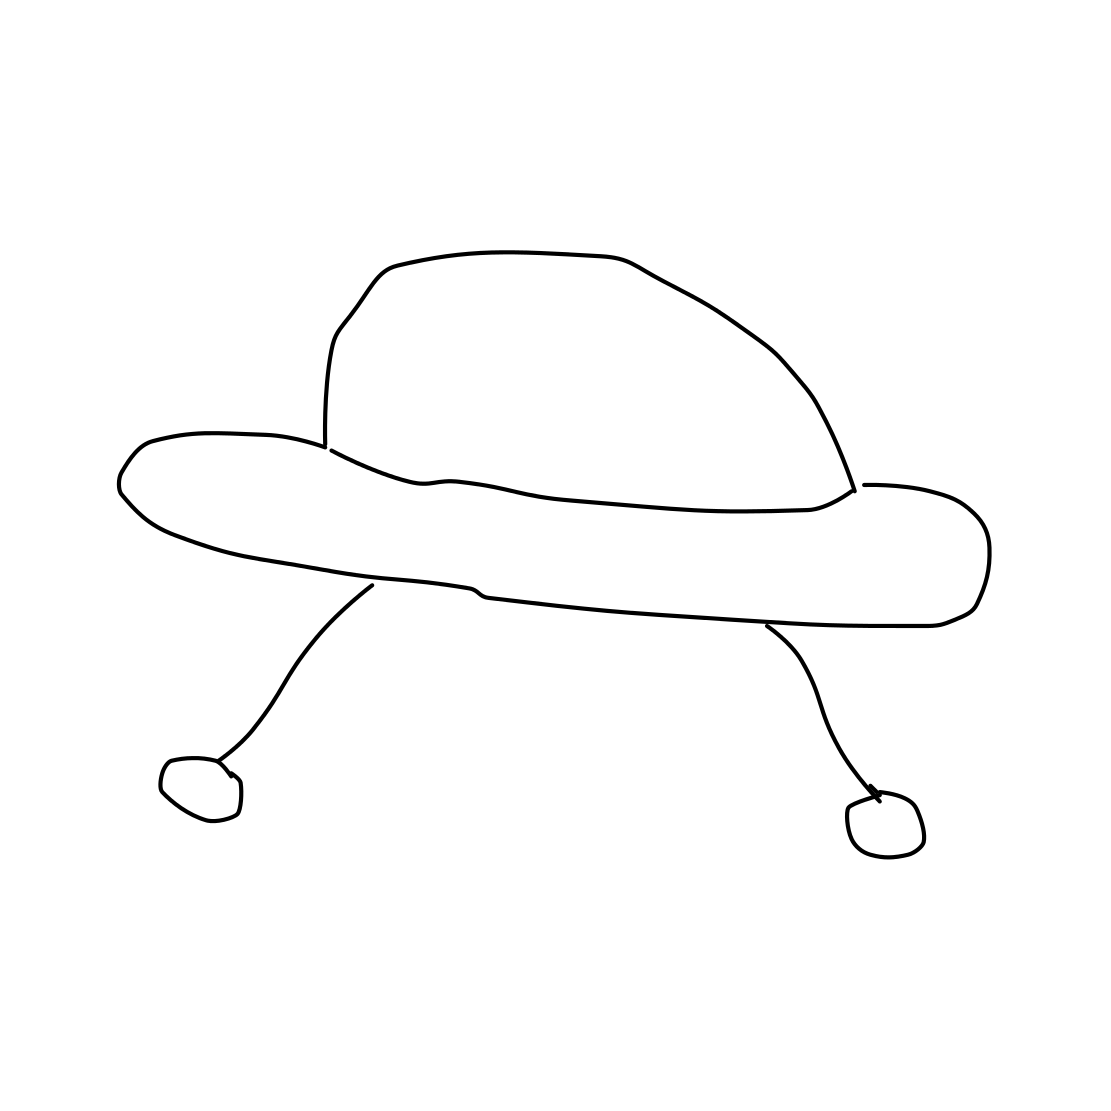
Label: flying saucer